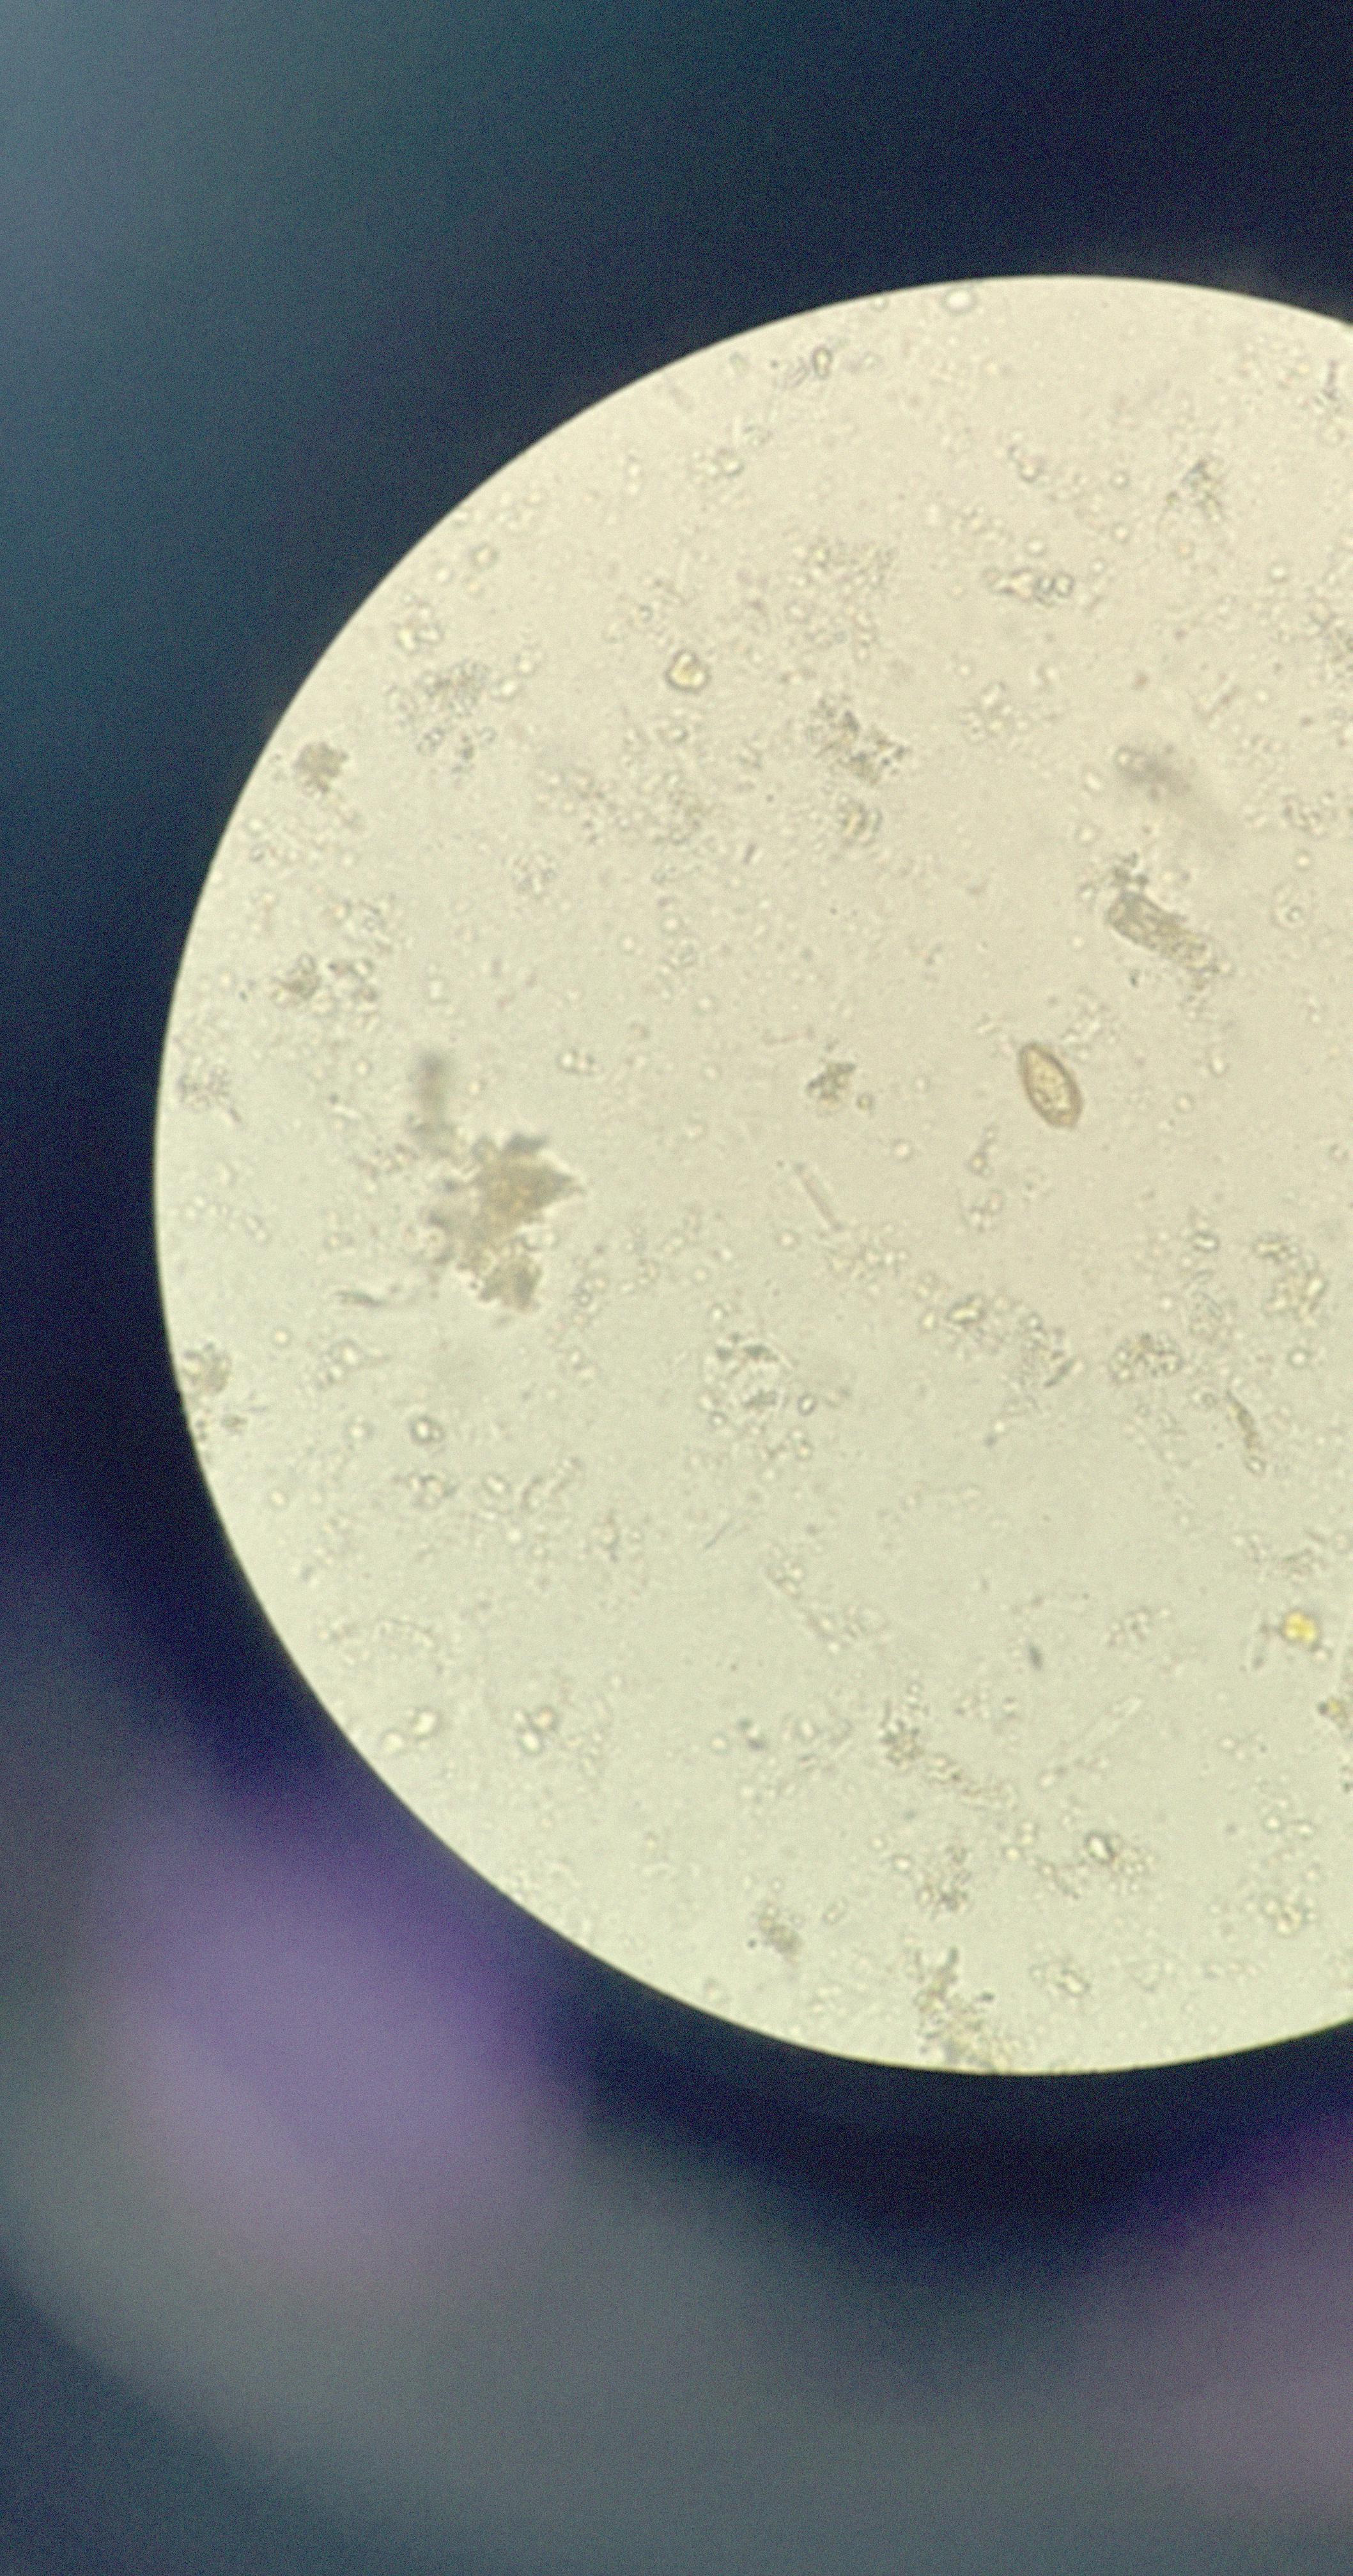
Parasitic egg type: Opisthorchis viverrine